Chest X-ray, PA view. Patient: 67 years old, sex M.
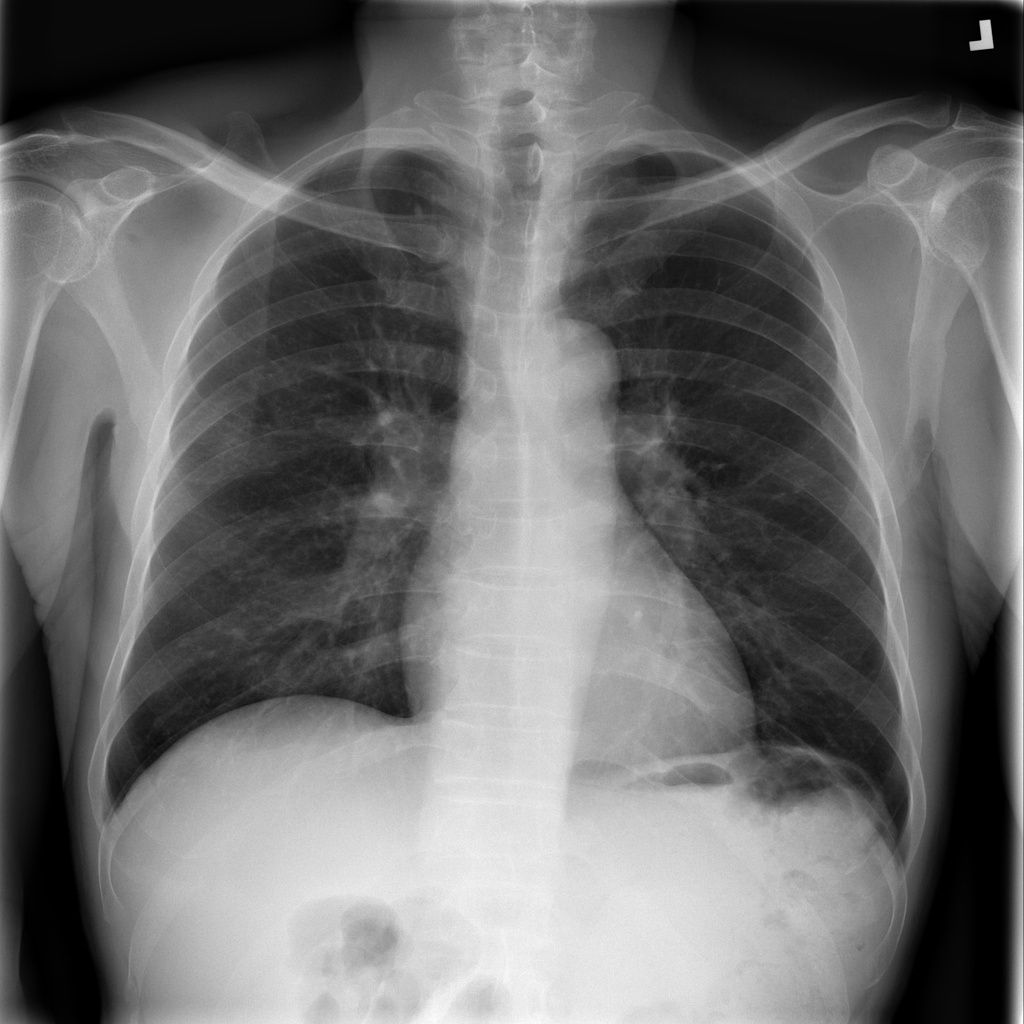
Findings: No Finding